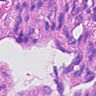
Metastatic tissue present: yes